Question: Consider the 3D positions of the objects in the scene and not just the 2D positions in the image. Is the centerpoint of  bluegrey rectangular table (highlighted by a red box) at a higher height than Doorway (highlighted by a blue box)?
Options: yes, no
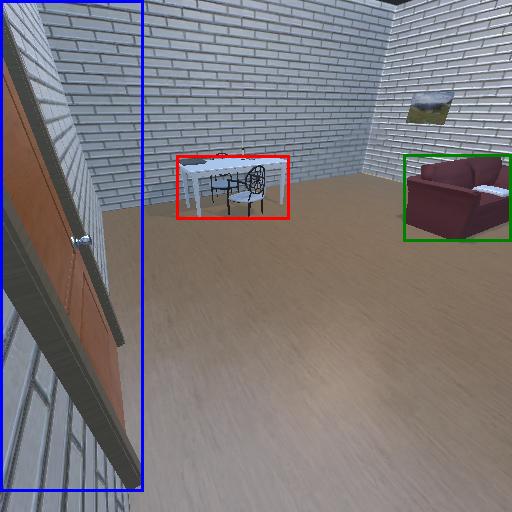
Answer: yes